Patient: sex F, age 73
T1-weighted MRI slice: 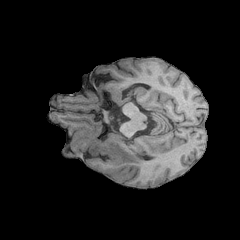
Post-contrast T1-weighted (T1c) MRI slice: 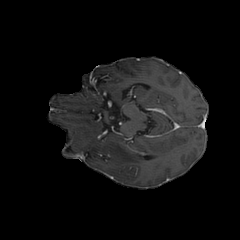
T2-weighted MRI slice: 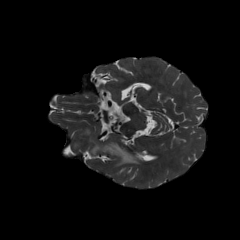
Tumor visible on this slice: yes
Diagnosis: Glioblastoma, IDH-wildtype
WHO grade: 4